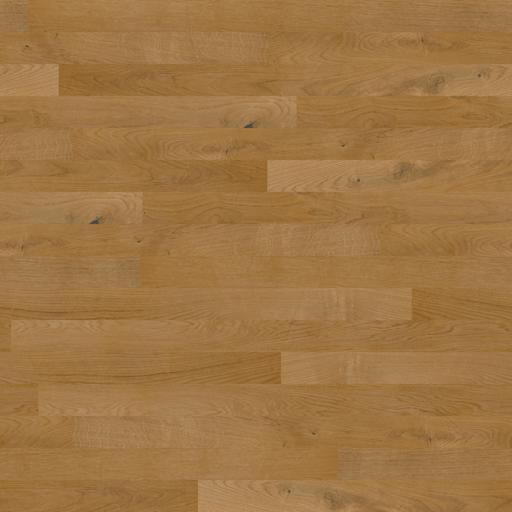
Tags: old orange used wood wooden